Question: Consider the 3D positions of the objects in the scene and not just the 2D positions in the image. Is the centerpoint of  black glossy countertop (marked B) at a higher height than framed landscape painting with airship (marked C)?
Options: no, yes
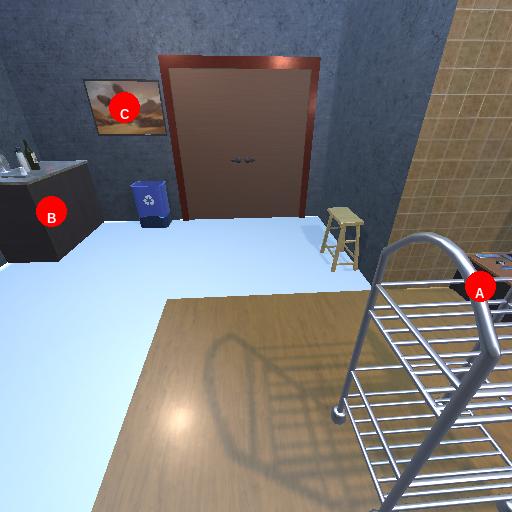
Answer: no